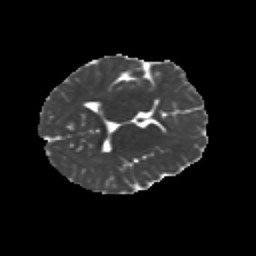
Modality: MD
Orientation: axial
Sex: male
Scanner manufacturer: siemens
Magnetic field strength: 3 T
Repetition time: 5 s
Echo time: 0.071 s